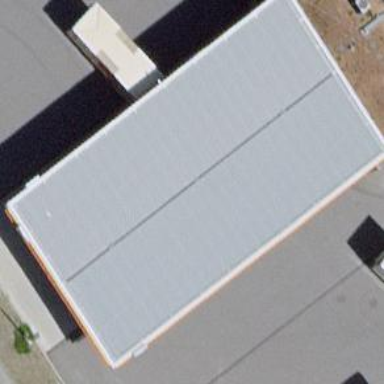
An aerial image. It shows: View of roof of building.